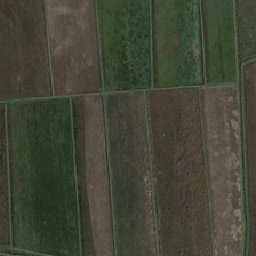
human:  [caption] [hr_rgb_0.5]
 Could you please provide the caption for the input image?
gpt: The green space is surrounded by bare land.

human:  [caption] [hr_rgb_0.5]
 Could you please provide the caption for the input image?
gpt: There are a lot of green farmlands in the land.

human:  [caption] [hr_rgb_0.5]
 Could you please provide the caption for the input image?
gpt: The green space is surrounded by bare soil.

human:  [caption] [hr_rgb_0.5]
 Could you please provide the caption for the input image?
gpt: There are lots of green farmland on this land.

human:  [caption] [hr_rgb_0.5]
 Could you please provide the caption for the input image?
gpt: There's a lot of green farmland on the ground.